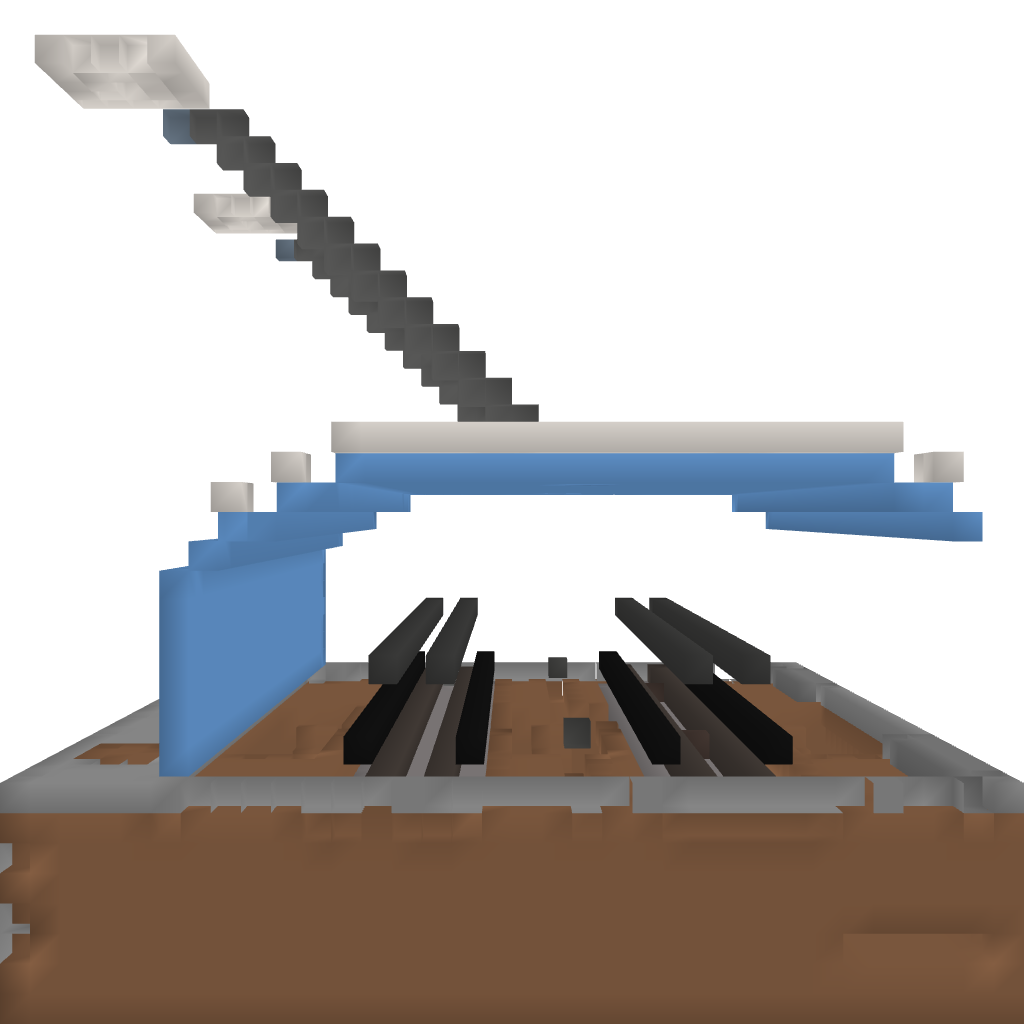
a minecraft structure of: Small modern Train-Station #2